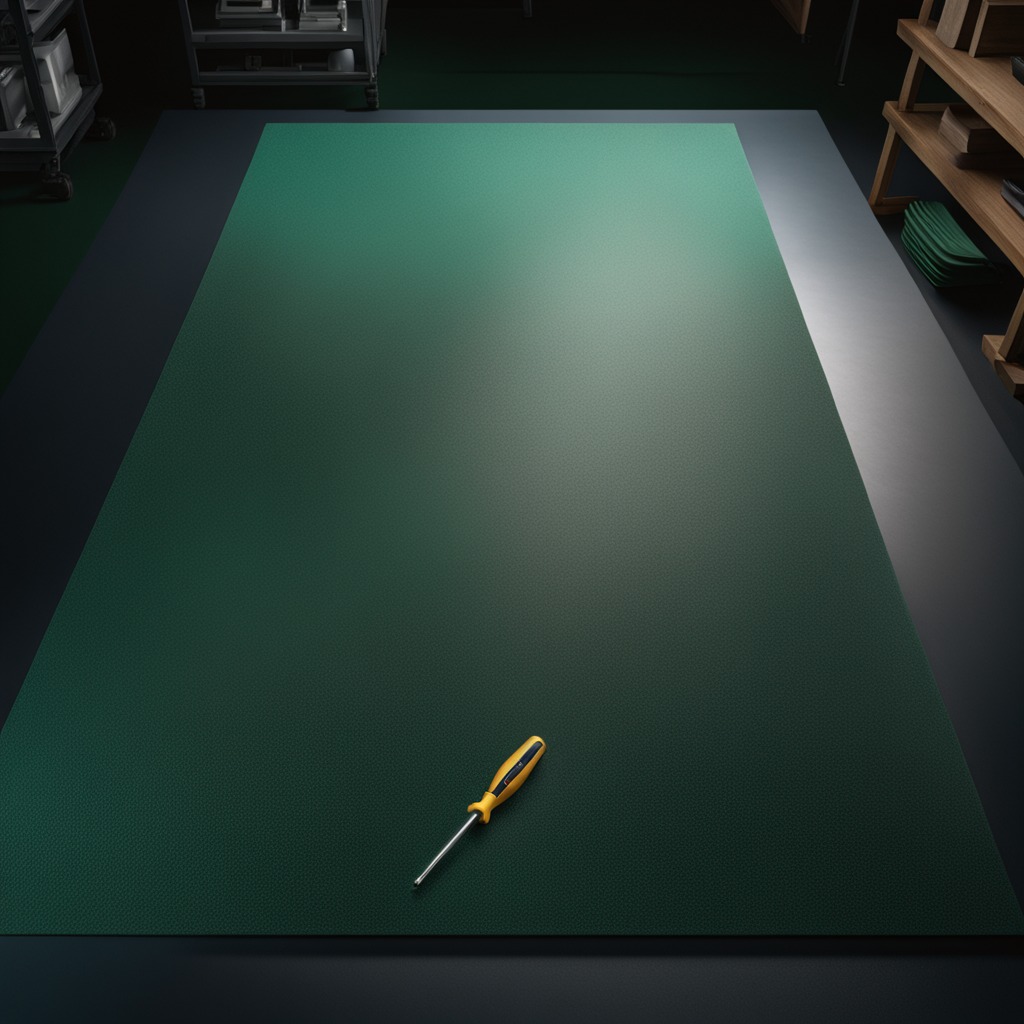
A screwdriver lies on the clean granite tabletop covered with a green rubber mat inside a workshop at night.